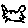
Label: cat